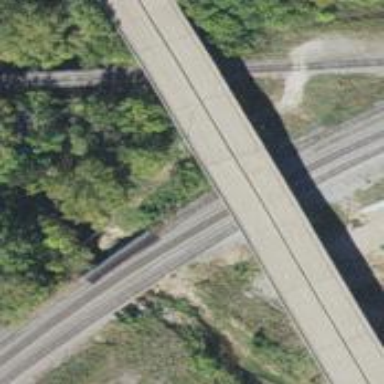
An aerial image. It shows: Bridge with two railway tracks.